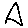
Label: triangle